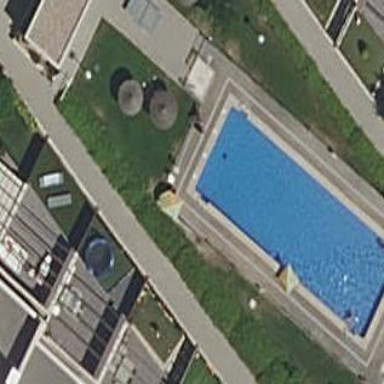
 perfect for swimming and other water activities."